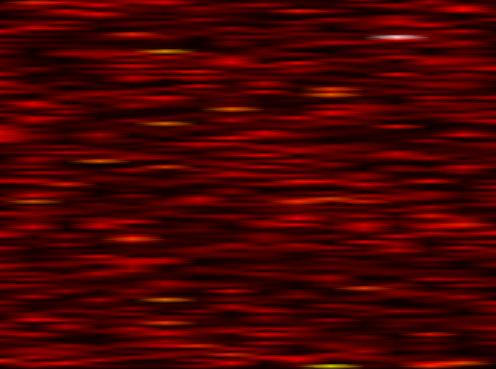
Label: WOLA